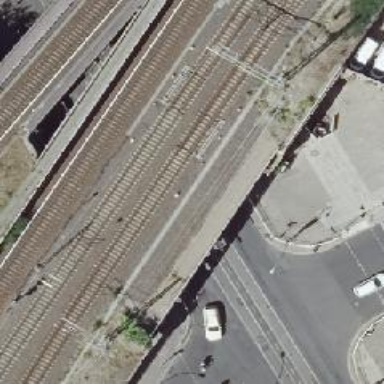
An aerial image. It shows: Railway signal.